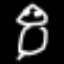
Label: frog